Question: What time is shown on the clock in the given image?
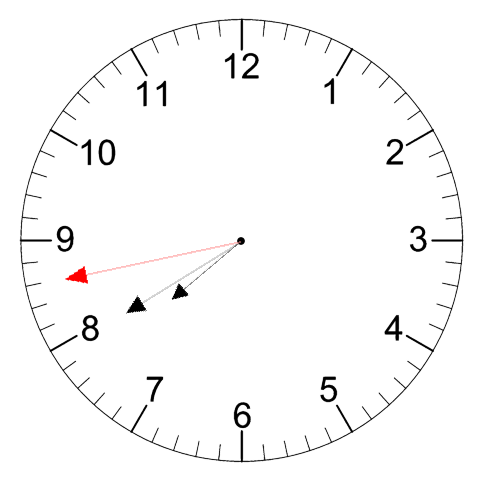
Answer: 07:39:43